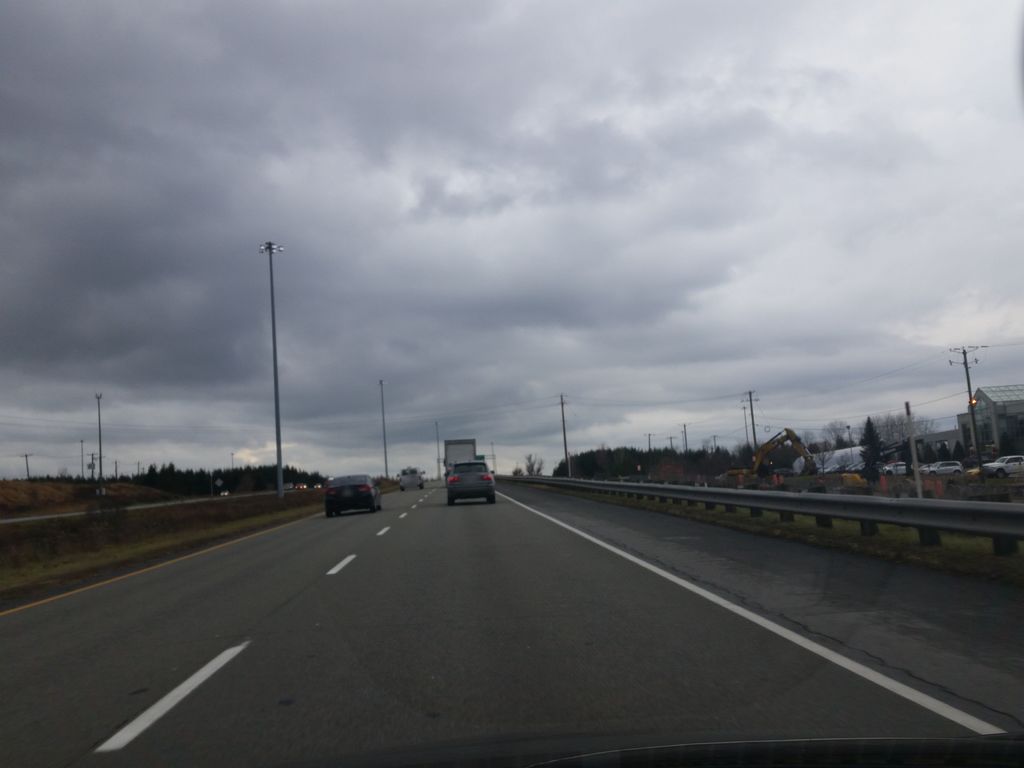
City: quebec_city